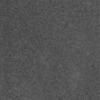
Label: dusty